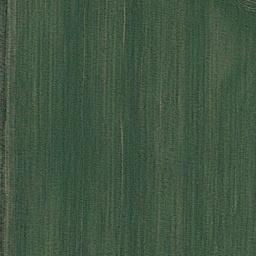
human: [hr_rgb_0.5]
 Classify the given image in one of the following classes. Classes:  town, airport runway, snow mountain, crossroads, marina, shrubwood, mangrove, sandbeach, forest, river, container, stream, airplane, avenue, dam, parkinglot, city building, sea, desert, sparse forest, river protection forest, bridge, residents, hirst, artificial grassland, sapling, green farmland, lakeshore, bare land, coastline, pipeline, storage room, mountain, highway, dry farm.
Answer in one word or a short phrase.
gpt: artificial grassland